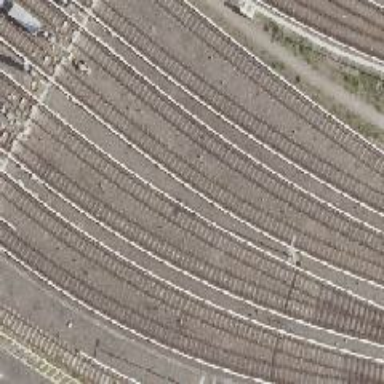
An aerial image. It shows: Yard area with electrified bottom rail.